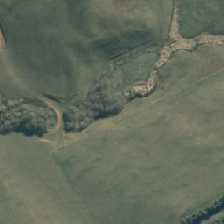
Land cover: deciduous_hardwood